Question: I'm currently having a problem with a website's footer.
When working on it at 100% size (normal size) the footer is nicely aligned. However, when I resize it it goes totally out of alignment and sits to the left, it needs to stay centred.

'''
/* Dark blue area above the main part of the footer, stays aligned */
#footerUpper {
clear: left;
width: 100%;
vertical-align: top;
background-color: #252B76;
text-align: center;
color: #FFFFFF;
margin-top: 30px;
/* padding: 5px;*/
}
#footerUpper ul {
padding: 0;
margin: 25px 0px;
list-style: none;
}
#footerUpper li {
display: inline;
padding: 0 52px;
font-size: 14px;
font-weight: bold;
}
#footerUpper li a {
text-decoration: none;
color: #FFFFFF;
}
/* Main part of the footer */
#footer {
float: left;
width: 100%;
color: #252B76;
background-color: #89B0F1;
padding: 5px;
}
/* Table within the footer */
#footerTable {
width: 980px;
margin-left: 150px;
}
'''
Thanks.
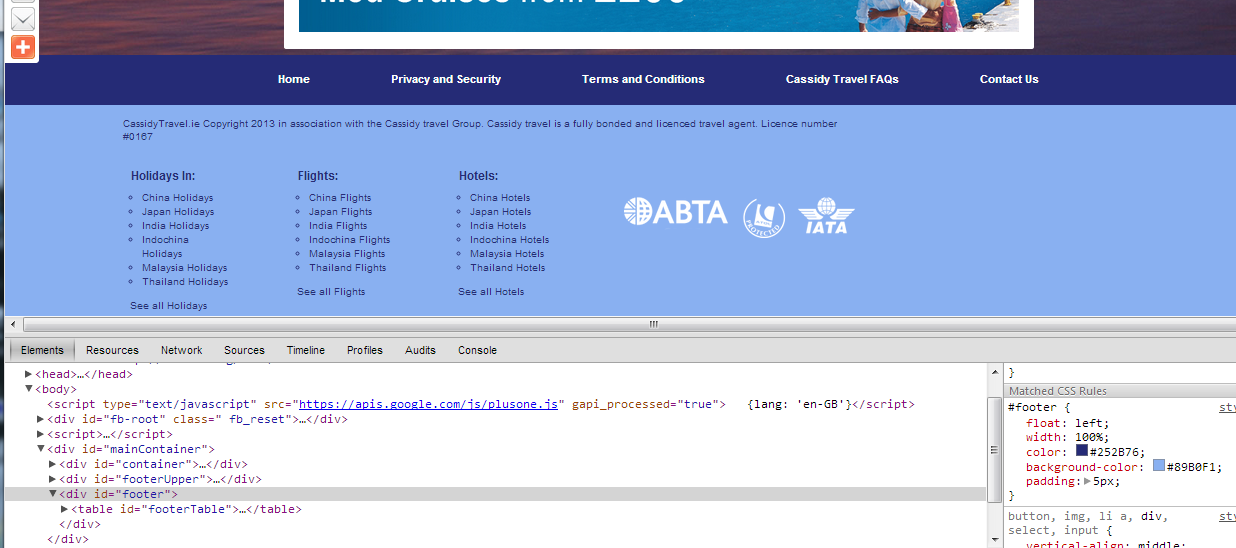
Answer: Without seeing more of the code, or a working example of it it's difficult to get too much of an idea about what's going wrong.
But I think a solution might be to have a static width on the inner-content, so for example the content that is mis-aligning itself, which I think is your "footerTable" - apply "margin:0 auto" to it to centre align it, this is assuming it's parent is 100% width, which I believe it is. Also, remove any other margin rules that apply to it.